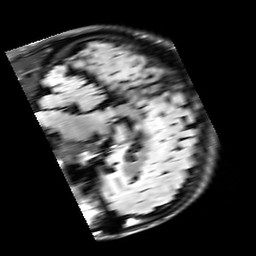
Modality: FLAIR
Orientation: sagittal
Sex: male
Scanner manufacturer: siemens
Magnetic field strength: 3 T
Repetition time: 10 s
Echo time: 0.09 s